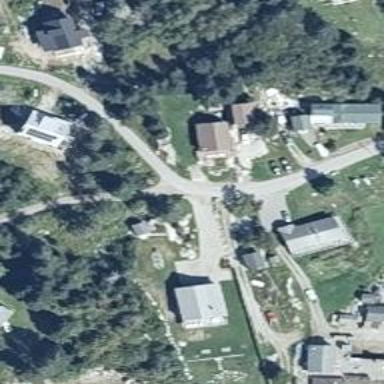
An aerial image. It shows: Residential road.